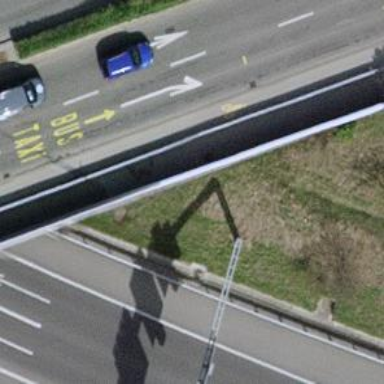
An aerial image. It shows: Asphalt footway that serves as sidewalk on bridge.